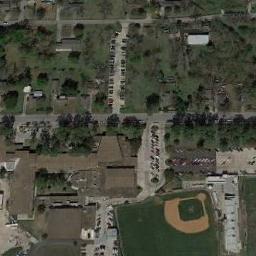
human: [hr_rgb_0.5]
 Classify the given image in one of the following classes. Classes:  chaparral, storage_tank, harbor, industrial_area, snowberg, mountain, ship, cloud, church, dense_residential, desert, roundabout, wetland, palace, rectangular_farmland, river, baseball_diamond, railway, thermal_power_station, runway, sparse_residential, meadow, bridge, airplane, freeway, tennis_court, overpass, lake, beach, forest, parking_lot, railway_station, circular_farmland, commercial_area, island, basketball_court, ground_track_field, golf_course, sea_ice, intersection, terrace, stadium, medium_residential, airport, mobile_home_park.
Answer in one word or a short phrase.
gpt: baseball_diamond